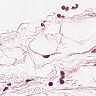
Metastatic tissue present: no